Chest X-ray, PA view. Patient: 60 years old, sex M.
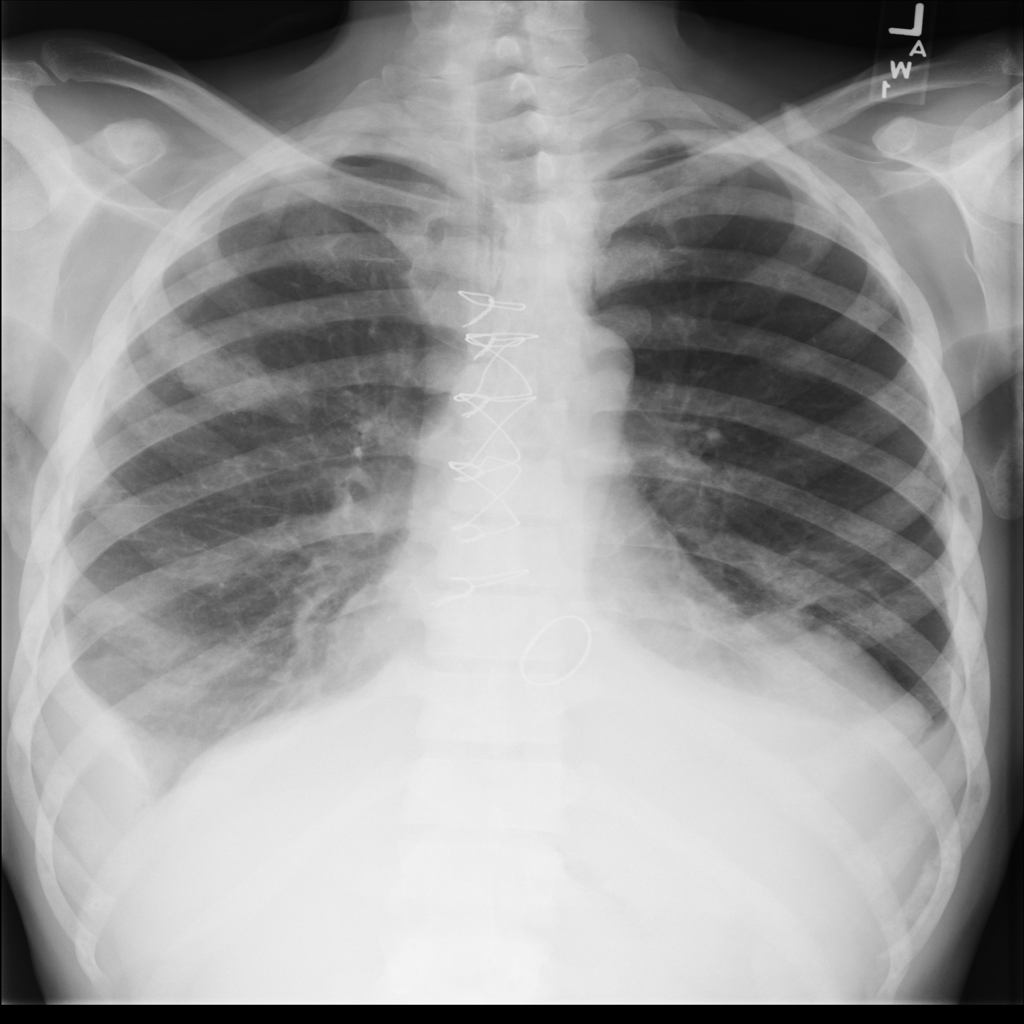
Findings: Effusion